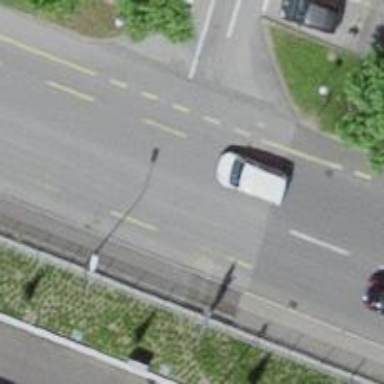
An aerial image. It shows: Secondary road with asphalt surface and designated cycle lane.